Question: I would like to plot cross-correlation plot (ccf()) in such way that every lag which is higher than +0.07 or lower than -0.07 should be paint in green. My example and the plot that I am generating now is shown in the following text.
Every assistance would be greatly appreciated.
I have 2 time series:
'''
MU_Diff1_ten<-c(-0.1,0,0.08,0.15,0.08,-0.05,0.02,0.03,-0.04,-0.03,-0.03,0,0.02,-0.09,0.03,-0.02,-0.03,0.08,-0.01,0.01,-0.01,0,0,0,-0.04,0.02,0.03,-0.02,0.02,-0.01,-0.04,0.02,0.01,-0.07,-0.01,-0.05,0.02,0.05,-0.07,0.13,0,0.02,0.02,0.07,0,-0.07,0.02,0.01,-0.03,-0.03,-0.01,0.02,0,0,0,0,-0.03,0.01,0.02,-0.02,-0.01,-0.02,0.01,-0.02,0.06,-0.01,0,-0.04,0.03,-0.03,0.03,0.01,-0.03,0.03,-0.01,0.01,0,-0.12,-0.02,-0.01,-0.09,0.1,-0.06,0.04,0.03,-0.06,-0.06,0,0.04,-0.03,-0.05,0,-0.01,-0.01,0.02,-0.03,-0.03,-0.01,0.05,-0.02,-0.06,-0.1,-0.09,-0.09,-0.12,0.1,-0.08,-0.09,-0.02,0.03,0.24,0.09,0.08,0,0,0.03,0.07,-0.04,0.05,0,-0.03,-0.04,0.06,-0.04,-0.03,-0.06,0.08,-0.04,-0.04,-0.02,-0.05,-0.04,0,0.01,-0.09,0,-0.02,-0.06,-0.03,0.11,0,-0.03,-0.11,0.02,-0.04,0.04,-0.06,-0.01,0.12,-0.04,0.13,-0.13,0.08,-0.05,-0.01,-0.13,-0.28,0.02,0.04,0.11,-0.1,-0.16,0.05,0.03,-0.03,0.12,-0.07,-0.06,0.02,-0.03,0,-0.09,-0.03,-0.01,0.02,0.02,0.11,-0.01,0,-0.08,-0.09,0.09,0.03,-0.03,-0.02,0.04,0.03,-0.03,0.02,0.01,-0.02,0.02,-0.02,0.02,0.33,-0.11,0,-0.09,0.06,0.03,0.03,0,-0.05,0,0.02,-0.01,-0.02,-0.07,0.02,-0.01,-0.01,0.06,0.07,-0.06,0.01,-0.03,0.02,0.01,-0.05,0,-0.09,-0.06,-0.04,-0.01,0.08,-0.08,0.07,0.01,-0.04,-0.03,-0.01,-0.02,0.03,0.08,-0.18,0.06,-0.08,0,0.02,0.06,0.02,0.11,-0.13,0.02,-0.08,-0.01,0.04,-0.04,0.07,0,0,0.02,-0.01,-0.08,0,-0.06,0.02,-0.02,0.03,0,0,-0.06,0,0.04,-0.04,0.01,-0.02,0.02,0.07,0,0.04,0.07,0.11,-0.03,-0.09,-0.1,-0.04,0.03,0.07,-0.04,-0.01,-0.04,0.03,0.03,0.01,-0.02,0.05,0.02,0.02,0,0.01,-0.06,-0.03,0.01,-0.01,-0.06,0.02,-0.06,0.03,0.05,-0.02,0,-0.05,-0.01,0.02,-0.1,0.04,0.04,0.04,-0.02,0.15,-0.12,-0.01,0.06,0.06,-0.09,0.07,0.02,0.09,0.05,-0.02,0.06,0.05,-0.06,-0.03,-0.07,0.05,0,0.11,0.01,0,0.08,0.01,0.03,0.07,-0.03,0.15,-0.04,0.03,-0.04,-0.08,0.07,-0.01,-0.11,-0.01,-0.05,-0.11,-0.05,0.04,0.11,0.25,0.12,-0.02,0.03,0.06,0.05,0,-0.09,0,0.04,0.03,-0.04,0,0.04,0.05,0,0.08,-0.02,0.01,0.01,-0.02,0.01,-0.01,0,-0.01,-0.03,-0.02,0.03,0.02,0.02,-0.03,0.01,0.03,0.02,0.03,-0.01,-0.01,0,0,-0.17,-0.01,-0.04,-0.1,0.01,0.13,-0.05,0,0.03,0.07,-0.04,-0.07,0,-0.04,0.01,0.04,-0.04,0.02,0.01,0.04,-0.03,-0.04,-0.07,0.02,0.05,-0.01,0,-0.06,0,-0.09,0.06,0,0.01,-0.03,0.02,0.01,0.04,0.01,0.03,-0.03,-0.04,-0.39,0.03,-0.07,0.17,0.05,-0.02,0.05,-0.13,0.05,-0.08,0.1,-0.06,0.05,0.01,-0.03,0,0.06,0.04,0.11,0.01,-0.01,0,0,-0.03,-0.07,0.06,0.02,0.1,-0.04,0.02,0.04,-0.03,0.04,-0.03,-0.03,0.02,0,-0.25,-0.08,-0.03,0.17,0.09,0,0.01,-0.05,-0.17,0.04,-0.11,0.08,-0.09,0.1,0.05,-0.11,0,0.05,0.05,0.02,-0.05,0.01,-0.08,-0.01,-0.04,0.04,0.05,-0.07,-0.03,0.02,0,0,-0.03,0,0.04,-0.03,0.02,0.01,0.03,-0.04,0.05,0.13,-0.2,-0.1,0.05,-0.08,-0.07,0.07,0.15,-0.04,0.15,0,0.03,0,0.07,0.03,0.06,0.1,0.06,0.05,-0.06,0.04,0.06,-0.09,-0.02,-0.04,0.05,-0.01,-0.08,0,0.04,0.05,-0.08,0,0.06,0.01,0.03,-0.01,0.08,-0.15,0.04,0.04,0.05,-0.01,-0.04,0.01,0.05,0.08,0,0.04,-0.02,-0.06,0.02,0.05,0,0.01,0.01,-0.09,-0.06,-0.09,0.06,-0.07,-0.02,0.02,0.03,-0.09,-0.06,0.03,-0.04,0.04,-0.07,-0.04,0.03,0.02,0.02,-0.01,0.02,-0.19,-0.11,0.06,0.06,0.02,0.02,-0.01,0,0.12,0.06,0.1,0.1,-0.1,-0.02,-0.08,0.04,0.04,0,0,0.08,0.02,-0.04,0,-0.06,0.04,0.01,-0.04,-0.01,-0.03,0.05,0.03,-0.02,-0.03,0.03,-0.09,0.03,-0.02,0.04,0.07,-0.1,-0.03,0.01,0.07,-0.03,-0.08,-0.1,-0.06,0.08,0.02,0.06,-0.12,0.02,-0.01,-0.13,-0.08,-0.07,-0.02,-0.2,-0.01,-0.11,-0.19,0.19,0.13,-0.02,0.04,-0.13,-0.14,-0.02,0.03,0.14,-0.13,0.02,-0.12,-0.04,0.02,0.2,0.15,0.02,-0.13,-0.04,-0.18,0.37,-0.03,0.03,0.01,0.03,-0.09,0.01,-0.03,0.01,-0.07,0.05,0.01,-0.07,0.01,-0.02,0.07,0.01,-0.03,-0.04,0.02,-0.07,-0.01,-0.01,0.11,-0.02,0.05,0.02,0.02,-0.03,-0.11,-0.02,0.01,0.03,0.01,-0.06,0.03,0.15,-0.06,-0.09,0.04,-0.04,0.03,-0.01,-0.04,0.06,0.03,-0.01,-0.03,-0.04,0.04,0.01,-0.01,0.04,-0.03,-0.06,-0.03,0.08,-0.05,0.02,0.04,0.04,-0.03,0.03,-0.02,-0.02,0.06,-0.09,0.02,0.02,-0.02,-0.04,-0.04,0.03,-0.06,0.05,0.02,-0.05,-0.01,-0.05,0.03,-0.06,0,0.14,0.03,0.05,0.08,-0.05,0,-0.02,0.06,0.1,0.02,-0.03,0.07,-0.02,0.07,0.06,-0.01,0.09,0.04,0.08,-0.05,0.01,0.03,0.01,-0.02,-0.04,-0.01,0.01,-0.02,-0.03,0.02,0.02,0.01,0,0.02,0.03,-0.02,-0.05,-0.02,-0.06,-0.07,0.08,-0.01,0.01,-0.08,-0.06,0.04,-0.01,0.06,-0.04,0.01,-0.06,-0.03,-0.08,0.01,-0.01,0,0.01,-0.05,0.04,-0.08,0.08,-0.04,-0.04,0,-0.05,-0.17,0.08,0,0.05,0.06,-0.07,0.1,-0.11,-0.03,0.11,-0.05,0.11,-0.02,-0.06,-0.05,0.03,0.02,0.06,0,0,0.05,0.02,0.17,0.02,-0.11,-0.05,0.06,0.08,-0.05,-0.09,0.06,0,-0.02,0,0.03,0.01,-0.01,-0.04,-0.02,-0.09,0.03,-0.07,-0.03,-0.02,-0.01,-0.08,0.02,-0.05,-0.03,0.01,0.02,-0.01,0.05,0,-0.02,-0.03,-0.01,0.06,0,0,0,0.01,0.05,-0.02,0.02,-0.04,-0.05,-0.03,0.02,0,-0.03,0,0.03,-0.02,-0.05,0.01,-0.1,0.04,0.01,0,0.04,-0.08,-0.02,-0.06,0.26,0.03,0,0.01,-0.01,-0.01,0.03,0.08,-0.05,-0.14,0.14,-0.04,-0.04,-0.08,-0.11,0.02,-0.01,-0.05,-0.01,-0.16,0,0.15,-0.11,-0.02,0,0.02,0.08,-0.05,-0.07,0.1,-0.02,0.08,-0.09,-0.05,-0.05,0.09,-0.04,-0.05,-0.02,0.08,0.12,0,0.17,-0.06,-0.06,0,-0.03,-0.09,0.03,0.04,0.06,-0.03,-0.02,-0.12,-0.01,0.02,-0.14,0.1,0.06,0.02,0.01,-0.03,0.07,0,0,-0.09,0.01,-0.06,-0.01,0.03,-0.06,0,0.01,0.04,-0.01,-0.01,0,0.01,0.14,0.17,-0.05,-0.12,-0.03,0.03,0.01,-0.06,-0.14,0.08,-0.05,0.07,-0.05,-0.11,-0.02,-0.01,-0.01,0.1,-0.05,0.02,-0.05,-0.09,-0.06,-0.14,0.01,-0.16,0.07,-0.11,0,0.08,0.06,0.19,0.03,-0.07,-0.19,-0.09,-0.01,-0.06,-0.02,-0.61,-0.07,0.29,0.23,-0.12,0.05,-0.13,0.07,-0.08,-0.1,0.01,-0.07,-0.04,-0.12,0.06,-0.14,0.15,0.03,-0.06,0.02,0.01,0.03,-0.02,0.01,-0.05,0.02,-0.01,0,-0.08,0.14,-0.06,0.07,-0.02,-0.04,-0.02,0.05,0.04,-0.08,0.04,-0.26,0.24,0.11,0.06,-0.02,-0.04,-0.01,0.08,-0.03,-0.09,-0.06,-0.04,-0.2,-0.16,0.03,0.13,0.02,-0.02,0.07,0.08,0.04,-0.05,-0.05,0.01,0.02,-0.04,0.01,-0.05,-0.08,0.01,-0.03,0.01,0.01,-0.02,0.03,-0.05,-0.01,0.01,0.01,0.81,0.2,0.23,0.06,-0.02,0.13,-0.12,0.05,0.08,0.11,0.02,-0.12,-0.01,0.16,0.01,0.13,-0.07,0.01,-0.05,0.02,0.01,-0.05,-0.01,0.01,-0.09,0.02,0.01,0.03,-0.02,-0.1,0.03,0.02,0.08,-0.03,0.02,0.08,0.04,-0.03,0.11,0.28,-0.11,-0.02,0.1,-0.12,0.04,0.15,0.08,0.2,-0.01,-0.06,-0.03,0.13,-0.04,0.06,-0.1,-0.02,0.07,0,-0.02,-0.06,-0.02,-0.05,0.06,0.01,0.06,0.01,0.08,0,-0.01,0.07,-0.08,0.12,0.02,-0.02,0,0,-0.01,0,-0.22,0,-0.16,0.18,-0.14,0.17,-0.09,0.01,0.06,-0.08,0.01,-0.05,0,0.03,0.03,-0.05,0.07,0,-0.03,0.08,-0.07,0,0.04,-0.05,-0.04,-0.06,0.11,-0.03,0.02,0,0.03,0,0.05,-0.01,0.01,0.02,0.02,0.01,0.05,0.27,-0.1,-0.09,-0.25,0.07,-0.02,0.07,0.02,-0.03,-0.07,-0.07,-0.09,0,0.05,-0.04,-0.06,-0.02,0.03,-0.17,0.03,0.05,0.06,0.01,-0.02,0.07,-0.03,0.05,0.01,-0.07,-0.07,-0.13,0.06,0.03,0.08,-0.02,0.02,0.09,0.07,-0.14,0.72,0,-0.1,-0.06,-0.13,-0.22,-0.14,0.01,-0.18,-0.12,-0.03,-0.09,-0.23,-0.35,0.12,-0.26,0.41,0.16,-0.1,0.02,-0.01,-0.18,0.02,0.05,-0.15,-0.01,0.06,-0.19,0.08,-0.1,0,-0.11,0.13,-0.29,0.08,-0.21,-0.08,0.07,-0.01,-0.28,0.23,0.11,0.22,-0.1,-0.35,-0.09,-0.06,-0.09,-0.03,-0.08,-0.02,0.04,-0.33,-0.18,0.2,-0.14,0.07,-0.04,-0.15,-0.07,-0.07,-0.11,0.1,-0.03,0.19,0.01,0.14,-0.14,0.1,0.02,0.1,0.05,0.07,0.14,-0.01,-0.21,-0.06,0,0.41,-0.17,-0.22,0.03,-0.09,-0.25,0.33,0.09,0.13,0.17,-0.07,-0.06,-0.07,-0.14,-0.02,-0.02,0.06,0.03,-0.02,0,-0.03,0.15,0.24,-0.01,0.03,0.05,0.13,-0.18,-0.04,0.01,-0.02,0.04,-0.01,-0.06,0.02,0.05,0.03,-0.06,0.02,0.5,-0.11,-0.03,-0.28,0.08,0.1,-0.07,0.01,-0.08,0.02,0.11,0.02,0.07,0.05,-0.02,-0.05,0.07,0.08,-0.02,0.01,-0.06,-0.05,0.02,0.01,0,0,-0.01,0.17,0.06,-0.06,-0.04,-0.04,-0.07,-0.01,0.02,0.01,0,0.01,-0.03,-0.13,0.39,-0.07,-0.04,-0.01,0.04,-0.14,-0.23,-0.08,-0.16,0,-0.1,0.07,0.01,-0.07,-0.08,0.04,-0.01,0,-0.1,-0.09,0.07,-0.07,0,0.01,0.03,0.05,0,0.08,0.09,-0.1,-0.2,-0.04,-0.04,0.06,-0.1,0.03,0.05,-0.08,-0.1,0.11,0.21,-0.28,-0.25,0.32,-0.12,0,0.17,-0.01,0.15,-0.13,0.01,-0.04,0.03,-0.14,-0.11,-0.05,-0.04,-0.06,0.06,-0.15,-0.05,-0.1,0.03,0.28,-0.1,0.03,-0.06,0.01,-0.08,-0.12,0.14,-0.08,-0.03,0.13,-0.07,-0.02,-0.05,0.26,0.12,0.02,-0.02,0.1,0.08,0.04,0.16,0.03,-0.05,0,0.09,0.13,-0.03,-0.03,0.05,0.02,-0.01,-0.03,0.02,-0.01,-0.02,-0.07,0.01,0.09,-0.07,0,0.03,0.03,-0.12,-0.02,-0.13,-0.14,-0.22,0.06,0.25,0.11,0,0.05,-0.04,0.24,-0.08,0.01,-0.13,-0.11,0.12,0.01,0,-0.09,0.09,-0.11,-0.01,-0.11,-0.14,0.09,-0.02,0.12,-0.06,-0.02,-0.05,0.11,0.13,-0.01,0.1,0.01,0.11,-0.03,-0.05,0.01,0.11,0.04,-0.02,-0.1,0.22,-0.01,-0.09,0.06,-0.03,0.04,-0.06,0.05,-0.03,0.22,0.04,-0.1,-0.05,-0.03,-0.01,0.11,0.04,-0.06,0.04,0.07,0.05,0.02,-0.02,-0.04,-0.07,-0.08,-0.01,0.04,0.05,-0.08,0.07,0.01,0,-0.13,-0.05,0.11,-0.05,0.05,-0.03,0.05,0.06,0.05,0.02,0.02,0.96,-0.16,0.13,0.01,-0.07,0.15,-0.1,0,0.08,-0.03,-0.07,0.09,-0.15,0.08,-0.02,0.09,-0.02,0.03,0,0.09,0.06,0.09,-0.01,-0.02,0.04,0.05,0.22,0.03,-0.01,-0.08,0.04,-0.12,0.03,0.06,0.02,0.01,-0.05,-0.01,-0.01,0.93,-0.02,0.06,0.09,-0.3,-0.01,-0.09,0.26,0,-0.07,0.01,-0.04,-0.06,0.05,0.04,0.24,0.02,-0.02,-0.01,0.1,0.01,-0.04,0.01,0.06,-0.04,-0.07,0.15,0.01,0.05,-0.01,0.01,-0.02,0.12,-0.19,0.05,0.04,0.01,0.05,0.04,0.62,-0.02,-0.09,0.06,0.06,-0.01,0.04,-0.04,0.03,0.14,0.03,-0.01,0.04,0.02,-0.04,-0.03,0.06,0.08,-0.09,-0.11,0.09,-0.06,-0.08,0.15,-0.02,0,-0.01,0.01,-0.05,0.01,0.06,-0.01,0,0.01,0,0.01,0.02,-0.02,0,0.25,-0.3,0.04,-0.18,0.21,0.04,-0.04,0.02,0.02,-0.06,-0.1,0.03,0.04,0.18,0.04,-0.02,0.03,-0.02,-0.11,0.02,0.02,0,0.02,0.03,-0.09,0.01,0.02,-0.03,-0.08,0.08,-0.03,-0.01,0.06,0.1,0.01,-0.06,0.05,-0.18,0.06,0.01,-0.47,-0.03,-0.26,0.41,-0.14,0.07,0.11,0.16,0.14,0.01,-0.04,0.16,0,-0.01,-0.02,0.04,0.02,0.02,0.11,0.04,-0.07,0.02,-0.02,-0.11,-0.1,-0.19,0.05,-0.01,-0.05,0.09,-0.11,0.03,0.02,0.02,-0.03,-0.03,0.06,0.01,-0.69,0.07,0,-0.04,0.06,0.01,-0.22,-0.03,-0.14,0.02,0.2,0.09,-0.02,-0.08,0.01,0.01,0.03,-0.02,-0.04,-0.06,-0.05,0.01,-0.01,0.05,0.02,0.07,-0.03,-0.06,-0.02,0,0,0,-0.08,0.02,0.01,0,-0.01,0.01,0.01,0.13,-0.16,0.31,0.04,0.05,-0.12,0,-0.13,-0.06,-0.11,-0.24,-0.11,0.11,-0.1,-0.07,-0.14,0.07,-0.08,-0.05,0.07,-0.08,-0.19,-0.11,0.12,-0.11,0.05,-0.01,-0.04,0.14,0.06,-0.04,0.06,-0.14,0.15,0.12,0.02,-0.02,-0.06,-0.01,0.3,0.09,-0.14,-0.01,-0.05,-0.23,0.02,0.08,-0.01,0.1,-0.06,0.22,-0.02,0.06,0.07,0.06,0,0.08,0.11,-0.09,0,-0.08,-0.06,-0.05,0.03,-0.02,0.07,0.01,0,-0.01,0,0.01,0,0,0.02,0.1,-0.02,0.03,-0.1,0.43,0.12,-0.03,-0.05,0.07,-0.04,0.06,0.15,-0.08,-0.08,-0.02,0.05,0.08,-0.02,-0.02,0.04,0.02,-0.02,0.03,-0.04,-0.06,0.01,0,0.11,0.03,0.01,-0.01,0.02,-0.07,0.03,0,0.1,-0.01,-0.01,0.06,0.03,0.02,0.03,0.09)
IBM_Diff1_ten<-c(0.73,-0.043,0.093,0.38,-0.01,-0.31,0.151,-0.181,-0.042,-0.278,0.139,0.061,0.187,-0.667,-0.51,-0.3,0.0327,0.1273,-0.14,0.03,0.3,0.27,0.24,-0.05,-0.4496,-0.0334,0.527,-0.284,-0.11,0,0.02,-0.275,0.045,-0.32,-0.23,0.13,-0.3857,-0.2543,0.39,0.5101,-0.0501,-0.09,0.45,0.01,0.17,-0.11,-0.38,0.64,-0.39,-0.2399,0.0699,0.17,-0.2,-0.55,0.32,0.119,0.2411,0.2699,0.06,0.3075,0.1325,-0.0942,0.036,0.0082,-0.04,-0.2415,0.3957,-0.2442,-0.05,0.13,-0.103,0.033,-0.11,-0.11,-0.26,0.24,-0.13,0.5224,0.3576,0.29,-0.2825,-0.6775,-0.65,0.05,0.0296,0.0304,0.05,-0.17,-0.03,-0.23,0.1,-0.094,0.094,-0.04,-0.1,0.06,-0.21,0.06,0.05,-0.08,-0.03,-0.205,0.015,-0.24,0.21,-0.03,0.04,-0.07,0.08,0.24,0.16,0.19,0.05,-0.2801,-0.2699,-0.46,0.9,-0.02,0.31,-0.31,0.17,0.37,-0.06,0.05,-0.16,-0.07,-0.0523,0.3923,0.26,0.13,-0.01,0.2,0.26,-0.2508,0.0308,0.012,0.108,-0.32,0.0226,0.0474,-0.16,-0.07,-0.199,0.329,-0.006,-0.034,-0.113,-0.077,-0.12,0.006,-0.126,-0.3073,0.1341,-0.1768,-0.43,0.21,0.29,-0.48,-0.32,0.45,-0.321,-0.049,-0.25,-0.04,0.01,0.57,-0.02,0.3978,0.0322,-0.384,0.1897,0.0794,-0.1082,0.0931,-0.06,0.0969,0.2551,0.0165,0.0015,-0.08,-0.3511,-0.0706,-0.1583,-0.05,0.166,-0.096,0.085,0.085,-0.1,-0.222,-0.068,0.1713,-0.2713,0.08,1.18,-0.33,-0.36,0.63,0.29,0.46,0.03,-0.09,-0.3734,0.0334,0.19,-0.07,-0.24,-0.23,0.17,0.05,0.21,0.02,0.208,-0.0522,0.1442,-0.118,-0.042,0.0782,0.0581,0.0537,-0.38,-0.25,-0.42,-0.3,0.26,0.01,0.05,-0.15,0.18,0.006,0.064,-0.21,0.07,0.75,0.12,0.04,-0.26,0.23,-0.25,0.37,-0.17,0.23,0.05,0.24,0.04,0.04,0.01,0.14,-0.34,0.11,0,-0.15,0.0601,0.1199,0.0575,-0.0175,0.15,0.22,0.01,-0.02,-0.015,0.1044,-0.3564,-0.085,-0.098,0.1,-0.0903,-0.1997,0.01,-0.18,-0.19,0.43,-0.6607,0.6107,0.3,0.55,-0.27,0.07,-0.53,0.07,-0.182,-0.398,0.28,0.38,0.18,-0.04,0.23,-0.06,0,-0.24,0.19,0.05,0.02,-0.05,-0.05,0.02,0.11,-0.4034,0.0215,-0.1781,0.1904,-0.0903,-0.2201,-0.1,-0.34,-0.8428,0.3428,0.422,0.198,-0.04,0.36,-1.51,0.035,0.294,-0.189,-0.14,0.17,0.22,-0.09,0.265,-0.745,0.19,0.08,-0.05,-0.46,-0.26,0.1111,-0.0311,0.31,0.12,-0.18,0.22,0.18,-0.03,0.23,-0.081,0.056,0.315,-0.09,-0.07,-0.22,0.34,0.3611,-0.0961,-0.1756,-0.0494,-0.1324,-0.0076,-0.06,0.26,1.765,-0.009,0.314,-0.06,0.34,0.22,0.19,-0.355,-0.035,-0.2,0.06,0.03,0.1,0.095,0.115,-0.03,0.17,-0.38,-0.08,-0.02,0.0648,-0.0698,0.025,0.08,0.03,-0.36,0.0949,-0.0849,0.12,0.12,0.037,0.193,0.1129,-0.1929,0.185,-0.066,-0.249,-0.07,-0.09,0.44,-0.199,0.089,0.15,0.11,0.12,-0.1101,-0.0299,0.11,0.26,0.05,-0.14,0.16,0.0036,0.0314,0.015,0.24,0.07,0.1553,-0.0053,-0.11,0,0.05,-0.09,-0.03,-0.1,0,-0.04,-0.089,-0.081,0.006,-0.146,0.07,-0.19,0.02,0.034,-0.004,-0.05,0,0.2554,0.107,0.5516,-0.394,-0.04,0.46,-0.154,0.344,-0.36,0.02,0.0467,0.1333,0.2541,-0.1911,-0.023,-0.19,-0.023,0.003,0.1297,0.0303,0.05,-0.148,-0.041,0.009,0.09,0.01,-0.05,0.19,0.01,-0.4182,-0.1918,0.15,-0.09,0.0667,0.1033,0.01,-0.05,-0.25,0.09,1.125,-0.727,0.322,0.234,-0.014,-0.31,-0.05,-0.22,-0.07,-0.19,-0.25,0.31,-0.05,0.23,0.41,-0.23,0.22,0.19,-0.24,-0.12,0,-0.11,-0.11,-0.16,-0.19,0.21,-0.03,-0.11,0,-0.14,-0.1,-0.09,0.18,0.02,0.06,-0.03,-0.312,0.062,0.32,0.179,0.4458,-0.2848,-0.24,-0.56,-0.25,-0.076,-0.414,-0.268,0.173,-0.165,0.355,0.0254,-0.0304,-0.03,-0.09,0.15,0.02,-0.15,-0.329,0.1097,-0.0807,-0.12,0.303,-0.2122,0.0902,0.039,-0.2991,-0.0309,0.02,0.142,-0.032,-0.04,0.22,0.06,-0.04,0.1281,-0.0081,0,0.65,-0.329,0.304,0.215,0.58,0.11,0.14,-0.16,0.46,-0.3641,-0.0559,-0.22,0.06,-0.53,-0.04,-0.45,-0.18,0.04,-0.07,0.15,-0.232,-0.138,0.23,-0.21,0.21,0.28,-0.025,-0.205,-0.04,0.1,-0.13,0.15,-0.1,-0.16,0.18,0.15,0.06,-0.17,0.11,-0.308,-0.142,0.16,0.18,0.26,0.03,-0.13,-0.085,0.475,-0.07,-0.07,0.09,-0.05,-0.1,-0.29,0.05,-0.11,-0.215,-0.15,-0.1,0.095,-0.1,-0.09,0.05,0.04,0.1,-0.03,-0.0799,0.0799,0,-0.02,0,-0.0399,0.0299,-0.23,0.09,0.04,0.04,0.06,0.69,0,-0.48,-0.06,-0.21,0.118,-0.158,-0.58,-0.08,-0.04,0.3,-0.44,0.2,-0.17,-0.0807,-0.0543,-0.225,-0.24,-0.1,0.155,-0.335,-0.135,0.255,0.14,-0.2,0.28,-0.4,-0.45,0.17,-0.069,0.1991,-0.1601,0.26,-0.345,-0.255,0.25,0.1,-0.04,-0.13,0.05,0.08,-0.48,0.38,0.01,-0.5,0.26,-0.23,-0.33,-0.09,-0.26,0.1899,0.2001,0.59,0.12,-0.1648,0.1348,-0.29,0.05,0.1,-0.08,-0.14,-0.25,-0.11,0.01,-0.3,0.252,-0.212,-0.08,-0.02,0.07,-0.17,-0.16,0.26,-0.16,0.17,-0.2,-0.26,-0.1,2.164,0.636,-0.11,0.372,0.0123,-0.1813,0.107,-0.152,0.162,0.07,0.14,-0.306,-0.114,0.34,0.27,0.03,0.5818,-0.2018,-0.16,-0.2,0,0.12,-0.2166,0.0256,0.261,0.16,-0.19,-0.02,-0.11,0.42,-0.38,0.3021,0.0979,0.0331,-0.0041,0.021,-0.15,-0.41,0.15,0.34,0.17,0.3499,0.0901,0.61,0.42,-0.55,0.11,-0.39,0.27,0.23,0.08,0.1137,-0.1637,-0.083,0.173,-0.282,0.0112,-0.031,0.0018,-0.0881,0.0941,-0.161,0.225,-0.04,0.332,-0.201,-0.021,-0.126,0.134,-0.018,0.116,-0.076,-0.22,-0.04,-0.14,-0.077,-0.273,0.11,-0.45,-0.21,-0.3344,-0.2056,0.1,0.21,-0.16,0.23,-0.19,0.26,-0.16,-0.09,-0.27,0.15,0.13,0.25,-0.23,-0.02,0.13,0.3199,0.0101,-0.1,0.13,-0.01,-0.04,-0.26,0.07,-0.73,-0.04,-0.07,0.09,-0.1101,0.1701,-1.22,0.22,0.08,0.35,0.187,-0.287,-0.11,-0.09,0.16,0.91,0.35,0.04,0.19,0.38,-0.27,0.15,-0.27,0.25,0.18,0.224,-0.054,-0.01,0.6,0.27,0.17,0.06,0.05,0.172,-0.042,-0.21,0.02,0.1,-0.02,-0.11,0.239,0.171,-0.25,0.125,0.104,-0.228,0.109,-0.2654,0.0054,0.0084,0.0816,0.15,-0.5276,0.2476,-0.31,-0.09,-0.07,-0.14,0.03,0.1501,-0.3201,-0.09,0.02,-0.02,0.1,-0.32,0.3,-0.11,-0.05,0.04,0.43,0.05,0.27,-0.3199,-0.4001,0.08,-0.23,0.02,0.38,-0.19,-0.37,0.14,0.11,0.05,0.0581,-0.0085,0.2504,-0.43,-0.04,-0.07,2.23,-0.07,-0.32,-0.34,0.21,-0.28,-0.04,0.03,0.22,0.05,-0.14,-0.22,-0.01,-0.14,-0.16,-0.04,0.18,-0.15,-0.06,0.035,0.296,0.149,0.1599,0.0901,-0.07,-0.004,0.414,0.0701,-0.1394,0.2993,-0.26,0.38,-0.28,0.02,-0.31,0.445,-0.13,-0.195,-0.34,1.87,0.7803,0.2301,0.5096,0.181,-0.419,-0.201,-0.3099,0.5339,0.225,0.67,0.18,0.42,-0.35,-0.0836,0.366,-0.4404,-0.282,0.58,0.17,0.643,0.2303,0.1897,0.807,-0.1,0.382,-0.232,0.1,-0.157,-0.293,0.11,-0.23,0.1,0.5,0.17,0.0339,0.0161,-0.002,-0.108,-0.07,0.113,-0.103,0.02,-0.54,-0.36,-0.1,-0.33,-0.22,-0.01,0.27,0.4,-0.39,-0.3099,-0.1151,-0.275,-0.33,0.07,0.42,0.12,0.11,-0.23,0.02,-0.59,-0.21,-0.25,0.46,0.0194,-0.2994,0.399,0.071,0.16,0.38,-0.25,0.13,-0.135,0.155,-0.1308,-0.4892,-1.58,0.03,-0.2,0.35,-0.4603,0.1503,-0.26,-0.146,0.1754,-0.4284,0.2983,0.1307,-0.121,-0.069,0.18,-0.281,0.261,0.5,-0.7872,-0.2328,-0.04,-0.049,-0.011,0.11,-0.5116,-0.0884,0.1782,-0.0482,-0.15,0.298,-0.294,0.0743,0.0317,0.0089,0.1911,0.4,0.235,-0.535,-0.1,1.451,0.549,-0.34,0.14,-0.01,0.08,0.1801,-0.0301,0.18,0.1701,0.0599,-0.28,-0.177,-0.633,-0.1031,0.4131,-0.1204,-0.1096,-0.09,0.06,-0.31,-0.214,-0.086,0.069,-0.099,0.08,-0.16,-0.6156,-0.2144,0.56,-0.07,-0.16,0.196,0.004,0.08,0.122,-0.212,-0.04,0.3,2.16,-0.17,0.45,-0.01,-0.23,0.04,0.04,-0.43,-0.06,-0.2301,-0.0499,0.18,0.04,0.1,0.25,0.39,0.13,0.04,0.02,0.34,0.24,-0.182,-0.178,0.114,0.086,-0.031,-0.209,0.26,-0.103,-0.227,-0.05,-0.08,0.113,-0.07,-0.093,0.0962,-0.2862,-0.16,-0.2,0.59,0.77,0.23,0.6465,0.0635,-0.66,0.37,0.07,-0.46,-0.32,-0.04,-0.06,0.095,-0.105,-0.045,-0.026,0.321,0.28,0.09,0.18,0.17,-0.08,0.06,0.16,0.34,-0.304,-0.096,0.0021,-0.1221,0.146,0.024,-0.006,-0.128,0.024,-0.017,-0.023,-0.11,0.13,-0.15,-0.8801,-0.1299,-0.24,-0.12,-0.33,0.59,-0.07,0.09,0.118,0.002,-0.17,0.12,0.17,-0.05,0,-0.23,-0.28,0.02,-0.11,0.09,-0.0883,0.2233,-0.225,-0.2,0.03,-0.28,0.2,0.3,0.015,0.065,0.12,-0.06,-0.009,-0.049,0.078,0.075,0.295,-0.05,0.02,-1.1,0.14,0.18,-0.01,0.1652,0.0865,-0.1717,0.1264,0.0536,-0.1,0.1,-0.08,0.07,-0.029,-0.041,0.011,0.009,0.04,-0.16,0.0549,0.0581,-0.013,0.09,-0.04,0.0414,-0.0214,-0.01,0.05,0.01,-0.04,-0.119,-0.0102,0.0792,-0.152,0.052,0.01,0.01,-0.27,0.07,0.32,-0.05,0.2,0.183,0.3909,-0.2639,-0.05,0.246,-0.156,-0.5,0.08,0.51,-0.14,-0.4,-0.08,-0.39,-0.07,-0.01,-0.12,0.25,-0.02,0.75,0.22,-0.17,0.11,-0.105,-0.145,0,0.28,-0.5039,-0.8061,-0.52,0.18,-0.38,0.41,0.0534,-0.2034,-0.02,0,0.85,-0.16,0.33,0.132,-0.342,-0.18,-0.1498,0.5098,0.18,0.44,0.73,-0.11,-0.0985,-0.1515,-0.25,0.24,-0.12,0.481,-0.101,-0.0645,0.3655,-0.121,0.3007,0.3893,-0.2693,0.2193,-0.289,-0.038,0.0079,-0.0309,0.186,0.224,-0.07,0.441,0.0088,-0.0068,-0.5845,-0.2185,0.07,-1.36,-0.085,-0.075,0.751,-0.011,-0.378,0.398,-0.25,-0.01,0.25,0.06,-0.24,-0.1632,-0.5168,0.11,0.1303,0.1997,-0.045,-0.025,-0.16,-0.063,0.093,0.29,-0.02,-0.01,-0.13,0.1,-0.1,-0.11,0.12,0.03,0.17,0.01,-0.0367,0.0867,-0.05,0.26,-0.3,-0.15,1.64,-0.61,0.08,-0.21,0.37,0.06,-0.27,-0.01,0.09,0.22,0.2851,0.0849,0.09,-0.15,0.15,-0.11,-0.14,0.14,0.0152,-0.1052,-0.2,0.07,0.18,-0.04,0.01,0.14,-0.07,0.4,0.27,0.28,0.13,0.34,0.02,0.03,0.15,-0.02,0.31,-0.01,-0.26,1.0592,0.7223,0.3585,0.15,-0.105,-0.245,-0.38,0.0401,0.6899,-0.195,0.315,-0.15,-0.15,0.16,-0.16,-0.5,0.2999,-0.1299,0.212,-0.0862,-0.2258,0.35,-0.59,-0.13,-0.27,0.06,-0.21,-0.64,-0.58,0.24,0.17,-0.24,0.27,-0.64,0.2199,-0.1099,0.44,0.22,-1.19,-0.16,0.06,0.16,-0.545,-0.13,1.1497,0.09,-0.3347,0.45,-0.1953,0.5453,-0.3,-0.315,-0.145,-0.195,0.375,-0.1052,-0.1448,0.09,0.105,-0.095,-0.35,0,0.01,0.08,0.04,-0.1551,0.0951,-0.64,0.2649,0.0201,-0.055,0.195,0.095,0.4648,-0.2298,-0.31,-0.025,-0.32,1.28,0.065,0.325,0.42,0.64,-0.17,0.21,0.01,0.19,-0.261,-0.379,-0.19,0.62,0.17,-0.541,-0.299,0.35,0.08,0.02,0.19,0.0158,-0.0103,-0.4002,-0.0153,0.101,-0.0868,-0.0203,0.2684,-0.2123,-0.2962,0.1162,0.06,0.002,-0.266,-0.016,0.28,0.136,-0.026,0.18,-0.5,-0.53,0.28,-0.68,-0.29,0.42,0.07,0.29,-0.572,-0.098,0.19,0.28,0.52,-0.73,-0.17,-0.14,0.16,0.14,-0.27,-0.3301,-0.1199,0.26,-0.03,0.065,0.135,0.16,0.53,-0.24,0.23,-0.01,0.31,0.01,0.04,-0.11,0.372,0.018,-0.49,-0.07,0.15,0.64,-0.16,1.14,-0.28,-0.46,0.36,0.06,-0.98,-0.47,0.05,0.46,-0.09,-0.09,-0.41,0.06,-0.01,0.385,-0.135,0.14,0.04,-0.05,-0.07,0.13,0,-0.32,0.095,-0.015,-0.09,-0.12,-0.04,0.21,-0.1,0.15,-0.245,-0.125,-0.03,0.06,0.1757,-0.5457,-7.87,0.4675,0.0025,0.5,-0.29,-0.17,0.5,0.25,0.17,-0.38,-0.0601,0.4101,-0.26,-0.36,0.07,0.44,-0.2599,0.2887,0.1612,-0.109,-0.07,0.319,0.15,0.2371,0.1629,-0.263,-0.037,-0.32,0.0666,0.0424,-0.147,-0.192,0.193,0.238,-0.181,0.0565,0.1235,-0.2,-0.01,0.86,0.97,0.4,-0.0894,-0.1606,-0.12,0.07,0.22,-0.053,0.195,0.18,-0.122,-0.288,-0.11,-0.112,0.15,-0.08,0.08,0.15,0.2633,-0.0093,-0.405,0.191,0.25,0.03,-0.04,0.06,0.08,0.2,-0.19,0.12,-0.07,-0.008,-0.232,-0.18,-0.0315,0.0515,-0.14,0.18,-0.05,-0.405,-0.125,-0.11,0.17,-0.29,0.05,0.23,0.2991,0.0149,0.017,0.017,0.202,-0.1332,-0.0228,0.1516,0.1444,0.0524,-0.107,-0.0654,-0.2,0.05,0,0.1,0.03,0.07,0.02,0.04,0.05,-0.01,-0.2607,0.2623,0.0284,-0.1946,0.0796,0.0593,-0.1143,-0.12,-0.05,-1.23,-0.42,0.1,-0.146,-0.304,0.79,0.14,-0.056,-0.264,0.16,-0.2199,-0.2401,0.18,0.07,0.01,-0.26,0.13,0.159,0.131,0.321,0.149,-0.08,0.42,-0.01,0.18,-0.3,0.06,0.1299,-0.2199,0.15,0.01,0.01,-0.09,0.035,0.05,0.255,0.43,-0.339,-0.311,0.11,-1.34,0.51,0.16,0.05,0.05,-0.17,-0.32,-0.03,0.09,-0.15,0.1,0.16,0.11,0.23,-0.23,-0.05,-0.03,-0.06,-0.09,0.14,-0.01,0.05,-0.07,-0.34,-0.05,-0.15,-0.1,0,-0.08,0.13,-0.04,0.23,0.12,0.04,-0.03,-0.28,-0.06,-0.13,-0.27,-0.69,0.07,0.24,0,0.1201,0.0549,-0.095,-0.13,0.13,-0.12,-0.02,0.05,-0.03,0.23,-0.25,0.12,-0.1,-0.1,-0.185,-0.035,-0.015,0.015,0.1,-0.03,0.16,0.05,0,-0.22,0.08,0.1796,-0.1396,0.08,0.004,-0.004,0.43,0.13,-0.145,-0.245,2.27,1.03,0.061,-0.261,0.53,-0.22,0.34,0.21,-0.0026,0.3526,-0.69,-0.47,0.275,0.255,-0.27,0.115,0.384,0.181,-0.06,0,-0.328,-0.477,-0.285,-0.27,0.12,-0.18,0.05,0.16,0.33,0.19,0.129,0.211,-0.35,0.24,0.31,0.025,-0.135,-0.0901,-0.1699,2.11,-0.23,-0.22,-0.95,0.56,-0.2,0.58,0.19,0.04,0.06,-0.21,0.39,-0.0699,0.0398,-0.0199,0.39,-0.09,0.15,0.04,-0.13,0.17,-0.08,-0.18,0.16,-0.04,-0.0199,0.1599,-0.26,0.13,-0.12,-0.01,0.12,0.06,-0.03,-0.12,0.12,-0.25,-0.16,-0.09,0.38,-0.1099,0.1699,0.16,-0.21,0.15,0.121,0.319,0.19,0,-0.3747,-0.2153,0.06,0.19,0.23,0.44,-0.0399,-0.0001,0.1,-0.05,0.09,-0.01,-0.16,-0.09,0.02,-0.05,0.21,0.05,-0.1,0.05,-0.12,0.25,-0.14,-0.17,-0.08,0.08,0.1,-0.36,0.24)
'''
For this data-set I would like to run the cross correlation analysis which is done through usage of ccf():
'''
m=500
k=50
ccf(panel.first =c(abline(v=seq(-m, m, by=k), col="gray"),abline(v=0, col="red")),
MU_Diff1_ten,IBM_Diff1_ten,lag.max =m,ylab="MU-IBM(10 Min.)",main="",xaxt="n",xlab="")
'''
The plot looks like this:

Now, I would like to paint, in green, every lag which crosses the border interval of +- 0.07. How to do that ?? Thank you for any help.
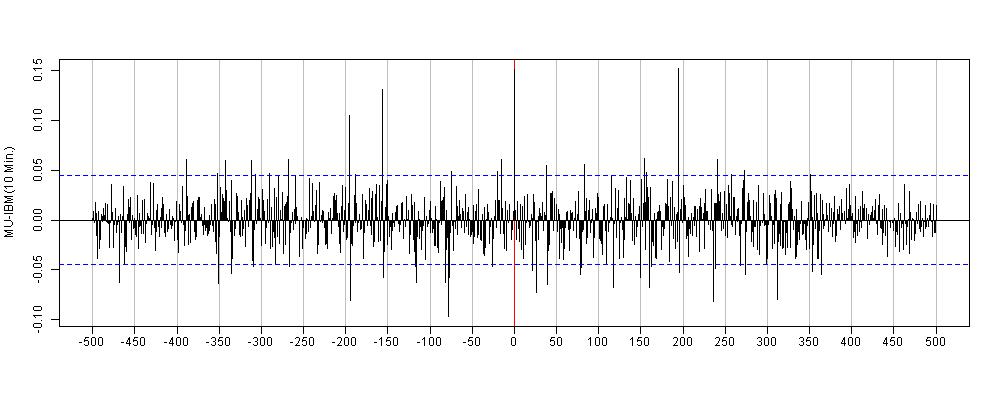
Answer: The solution is not using the 'ccf' function to plot the CCF, but rather save its output in a variable and use 'plot' on it.
So, for instance
'''
# Note plot=0 to prevent graphical output
my.ccf <- ccf(MU_Diff1_ten, IBM_Diff1_ten, lag.max=m, plot=0)
ccf.color <- ifelse(my.ccf$acf>0.07 | my.ccf$acf < -0.07 ,
"green", "black")
plot(my.ccf$lag, my.ccf$acf, t="h", col=ccf.color, lwd=1.5,
las=1, xlab="", ylab="CCF")
abline(v=seq(-m, m, by=k), col="gray")
abline(v=0, col="red")
'''